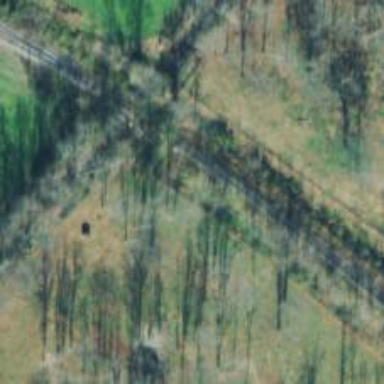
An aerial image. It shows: Disused railway.